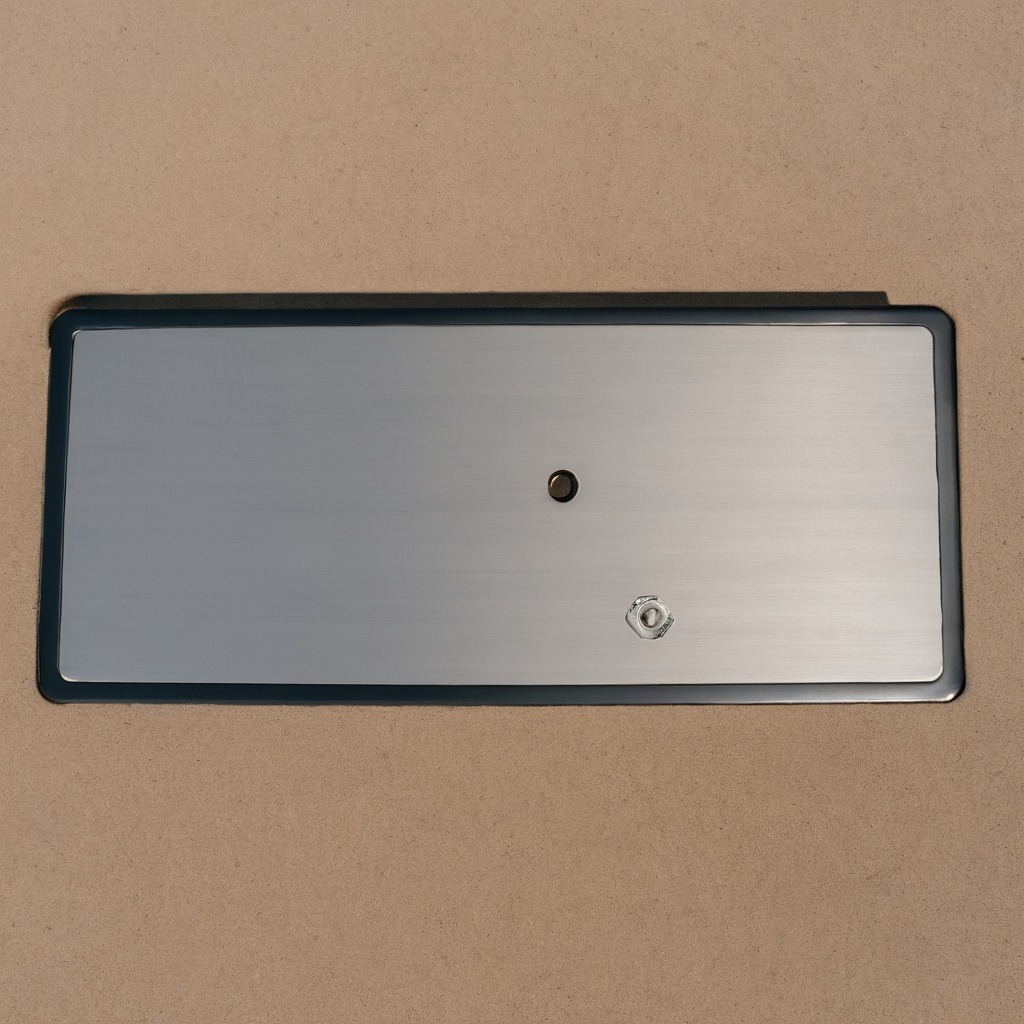
A metal nut is lying on a clean utility table in a temporary outdoor tool station.